Question: I'm adding new layers to my google map application and want to add new logo there. Like in this case:

Is there some clean way how to do it in the google maps API, like using 'GCopyright' and 'GCopyrightCollection' classes in google maps API v2? Or is this missing in v3 (like many other features) and I have to do it manually?
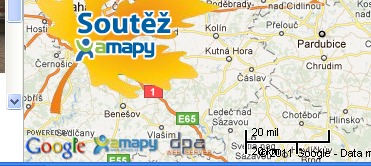
Answer: In Google Maps API v3, there's no copyright API. Note that in v2, the 'GCopyright' was used to add textual copyright information, not a logo.
To add a logo to the map you have to create a <URL>.
Create a logo custom control:
'''
function MyLogoControl(controlDiv) {
controlDiv.style.padding = '5px';
var logo = document.createElement('IMG');
logo.src = 'img/my_logo.png';
logo.style.cursor = 'pointer';
controlDiv.appendChild(logo);
google.maps.event.addDomListener(logo, 'click', function() {
window.location = 'http://www.example.com';
});
}
'''
Add the control to the map:
'''
var logoControlDiv = document.createElement('DIV');
var logoControl = new MyLogoControl(logoControlDiv);
logoControlDiv.index = 0; // used for ordering
map.controls[google.maps.ControlPosition.BOTTOM_LEFT].push(logoControlDiv);
'''
Similarly a copyright information can be added. But you can't modify the default copyrights, you have to add yours somewhere next to the defaults.
If you want to add a copyright information that's bound to a bounding box and/or zoom level, you have to create such behaviour manually.